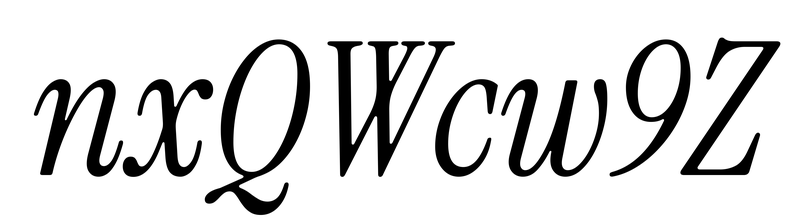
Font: InstrumentSerif-Italic